Aerial crown-view tile of a tropical tree (Barro Colorado Island, Panama), acquired 20250217:
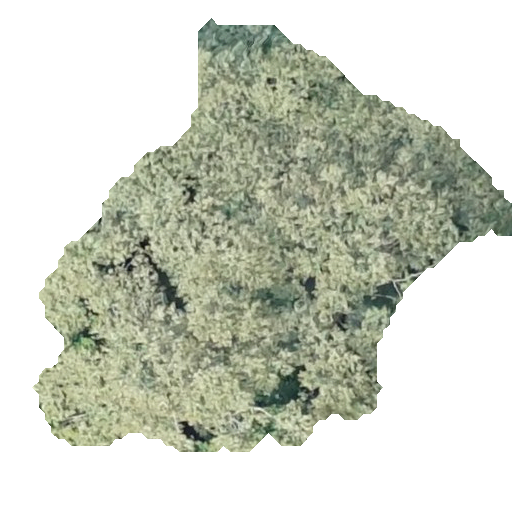
Species: Luehea seemannii
GBIF accepted scientific name: Luehea seemannii
Crown area: 181.854 m²